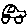
Label: car